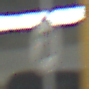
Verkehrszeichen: EndeGeschwindigkeit130
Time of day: NotSpecified
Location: Indoor (Special)
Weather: NotSpecified
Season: NotSpecified
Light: Artificial